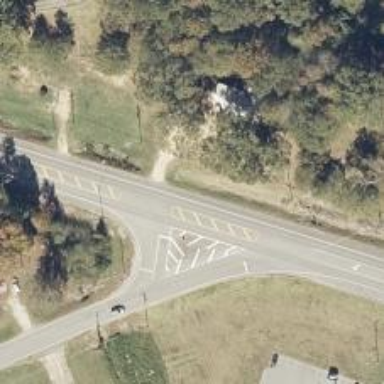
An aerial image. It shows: Stop road.